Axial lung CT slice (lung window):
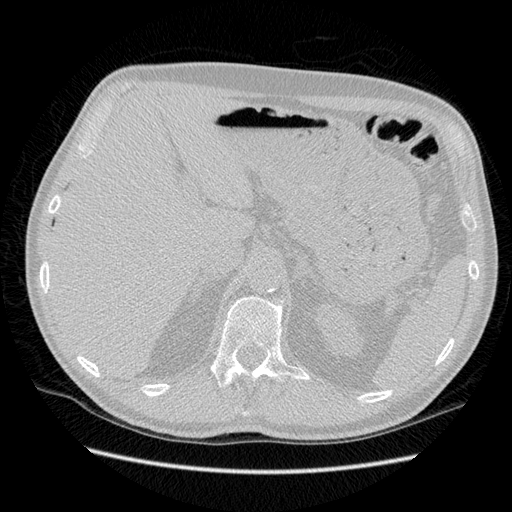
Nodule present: no